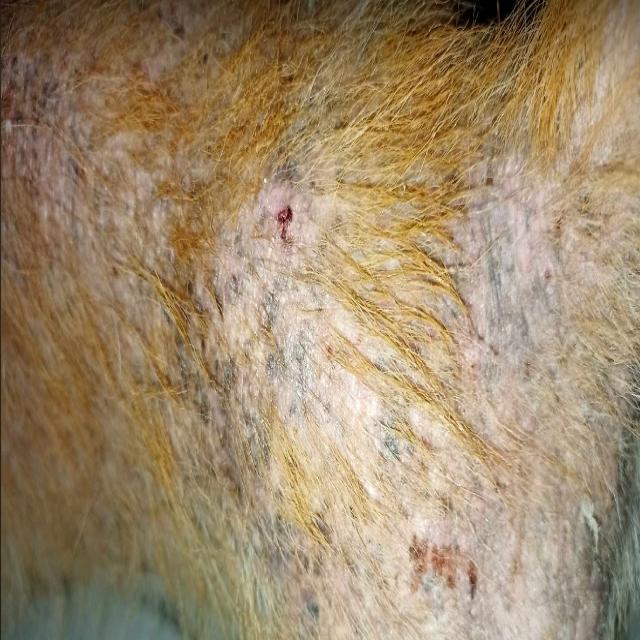
Canine demodicosis (Demodex mange) — caused by Demodex canis mites. Presents with alopecia, follicular papules, pustules, and comedones. Often localized on face and forelimbs.